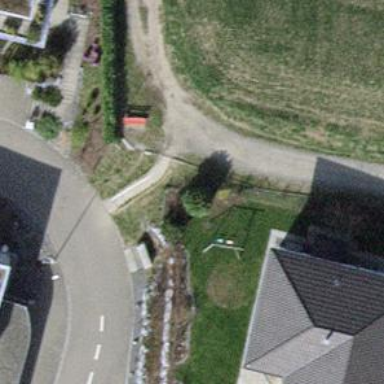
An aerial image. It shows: Road with steps.